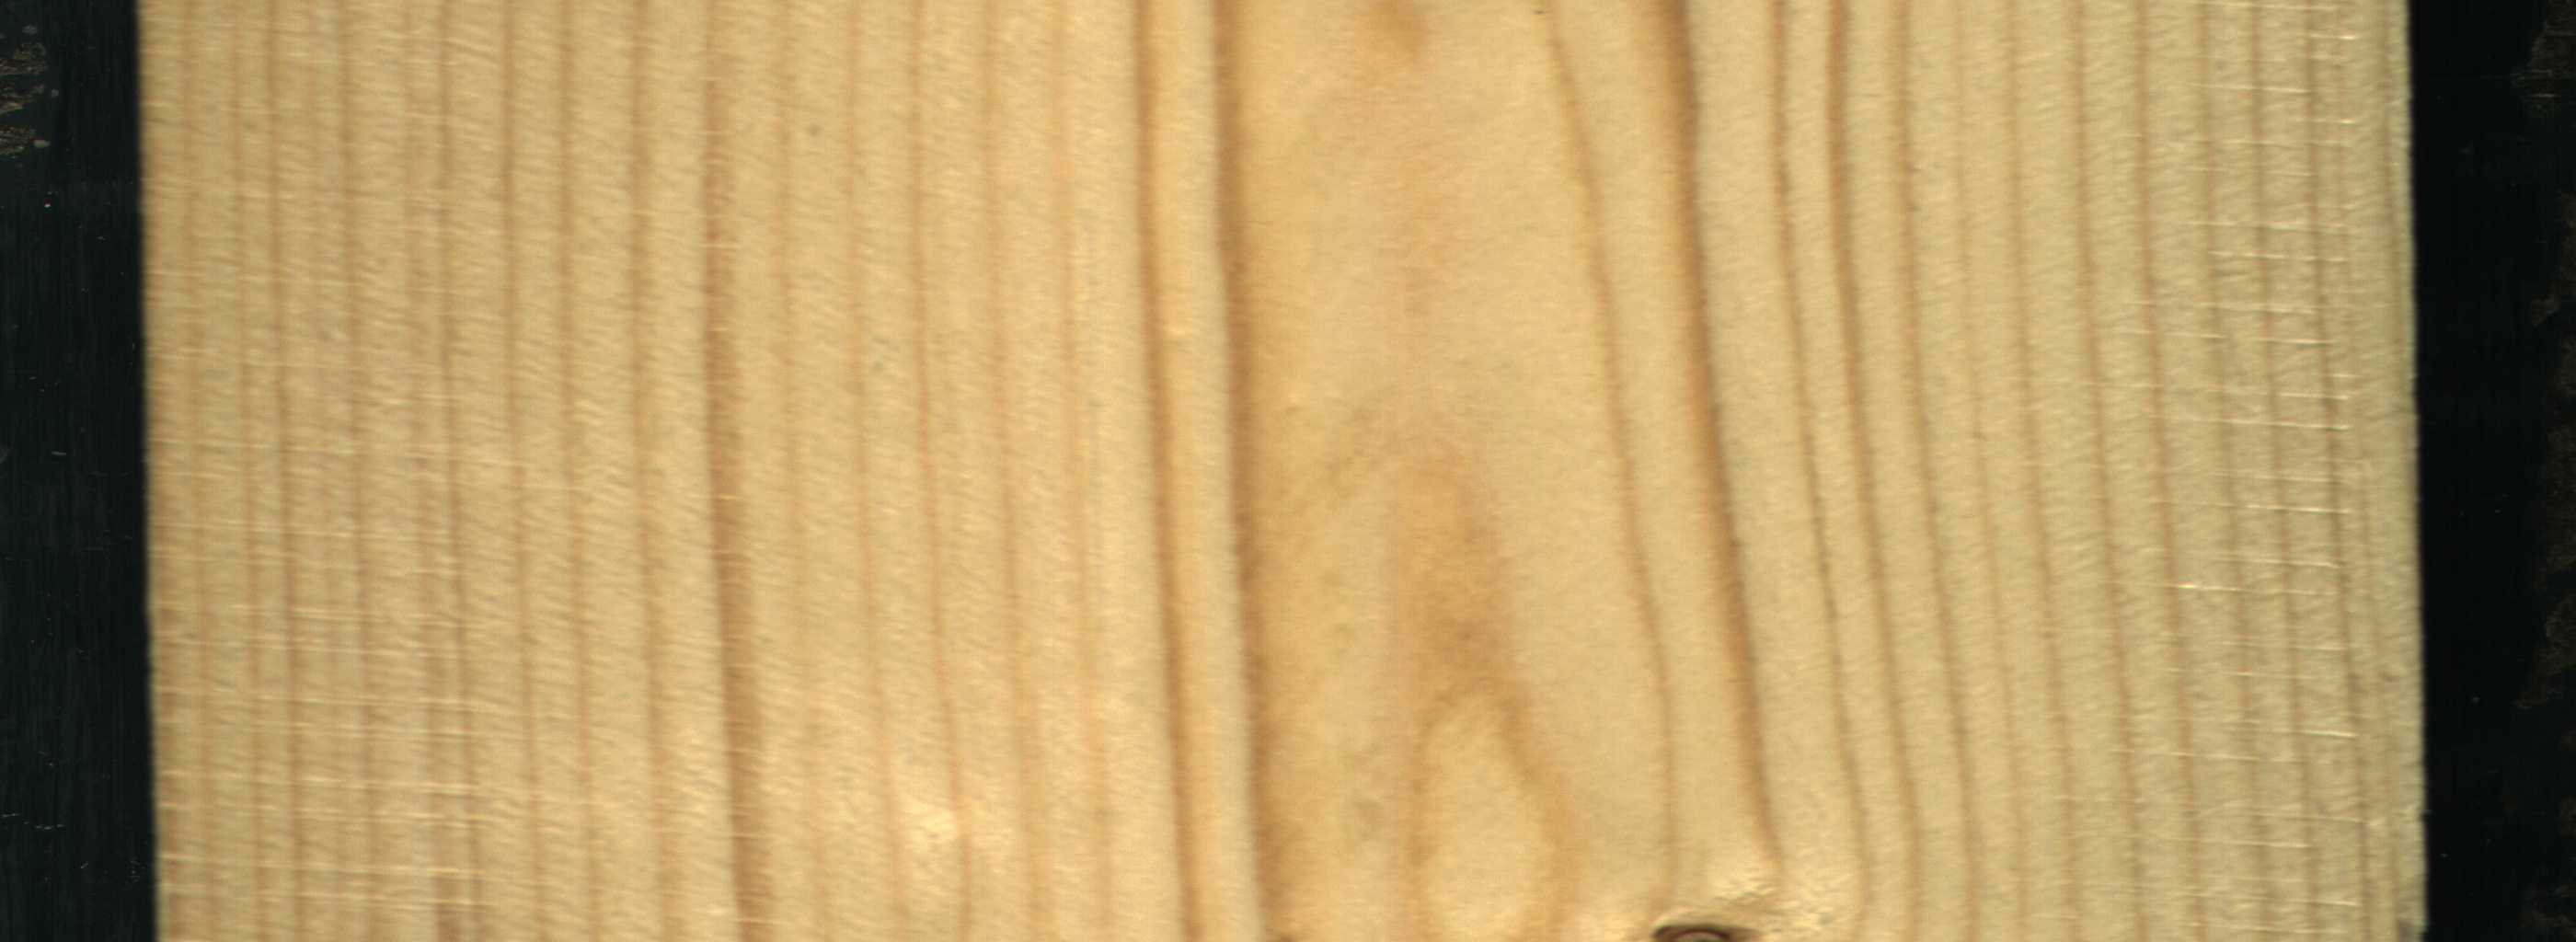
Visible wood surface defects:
Dead_Knot